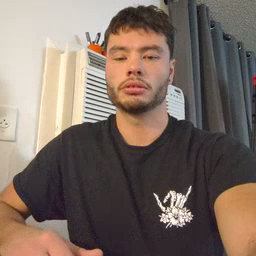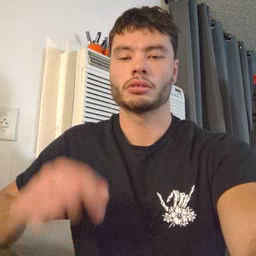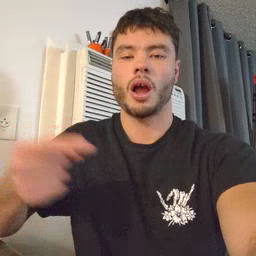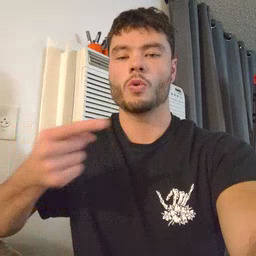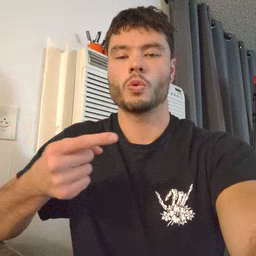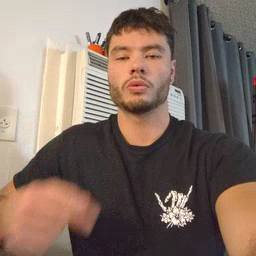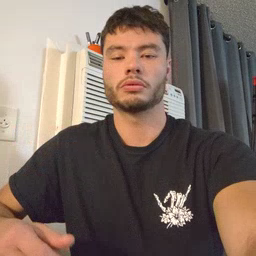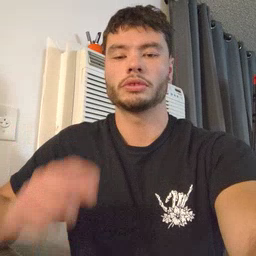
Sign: owie